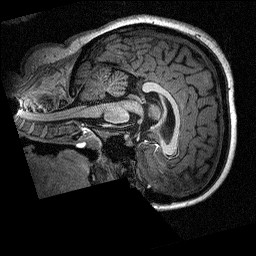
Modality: T1w
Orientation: sagittal